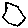
Label: hexagon